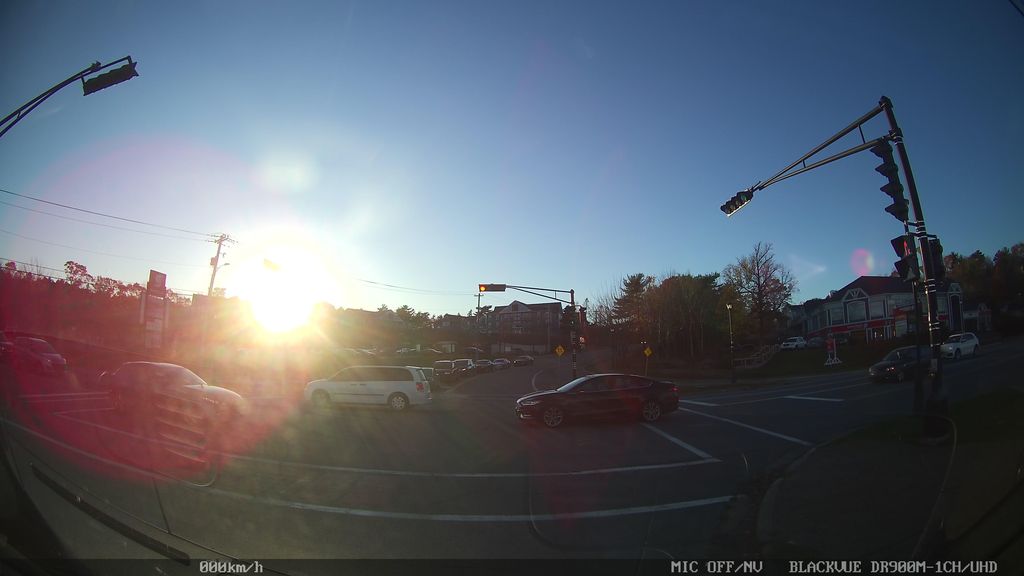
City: halifax